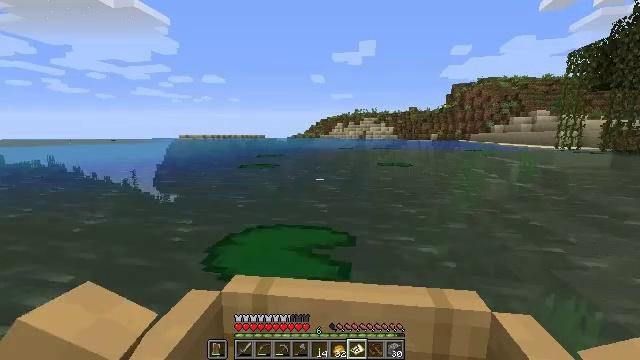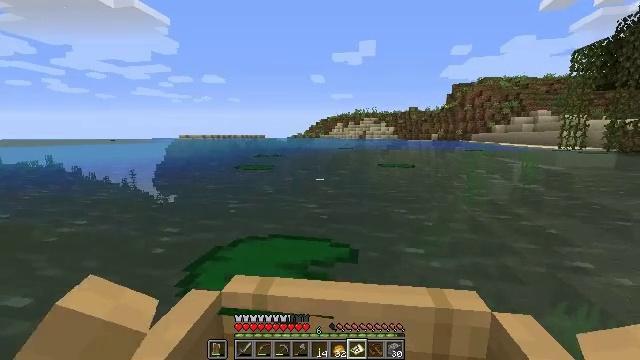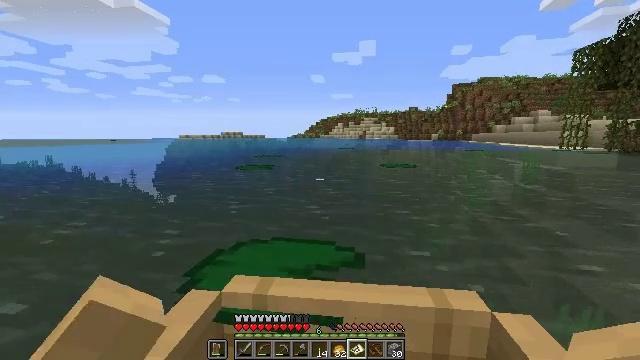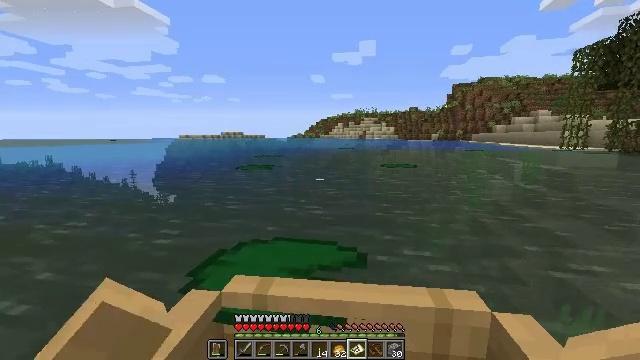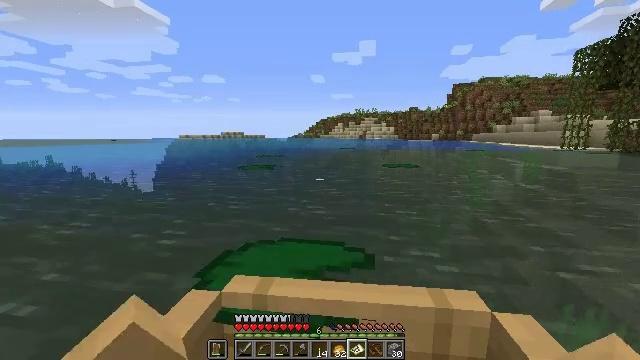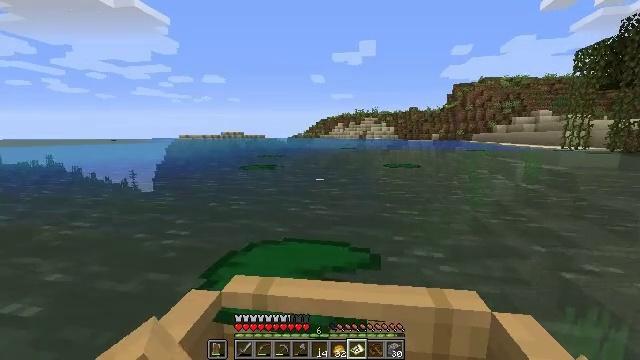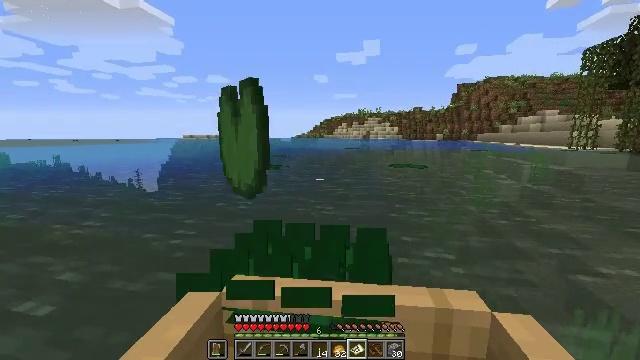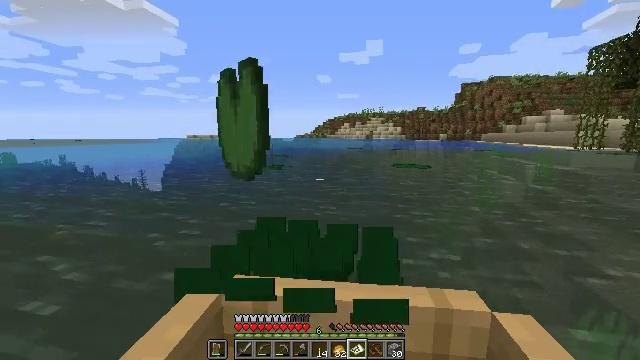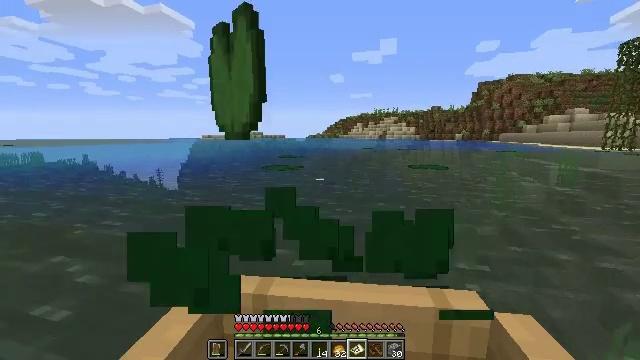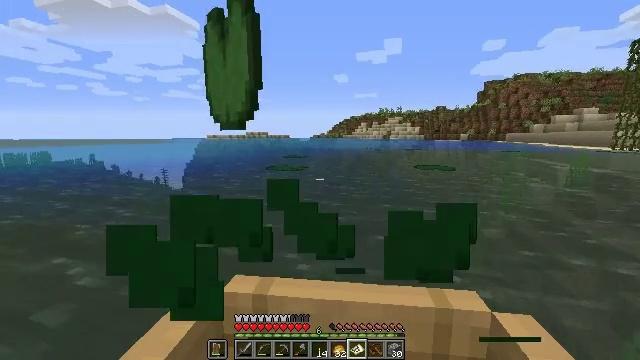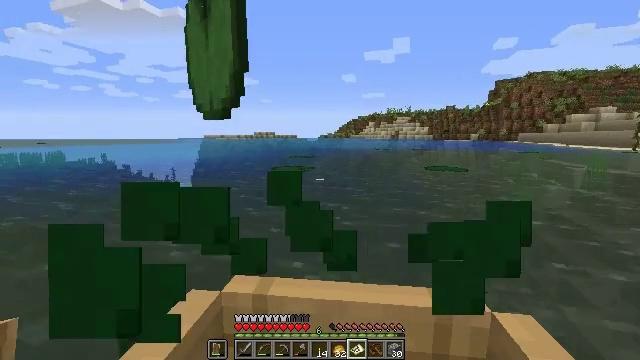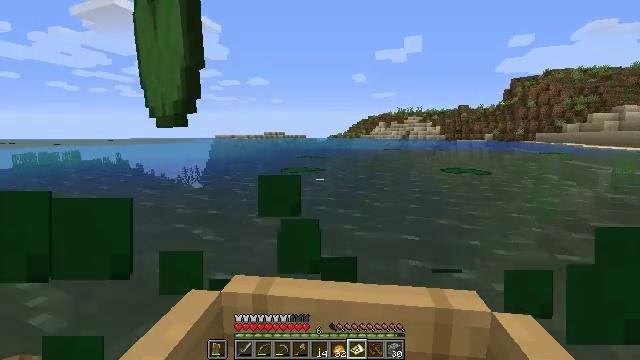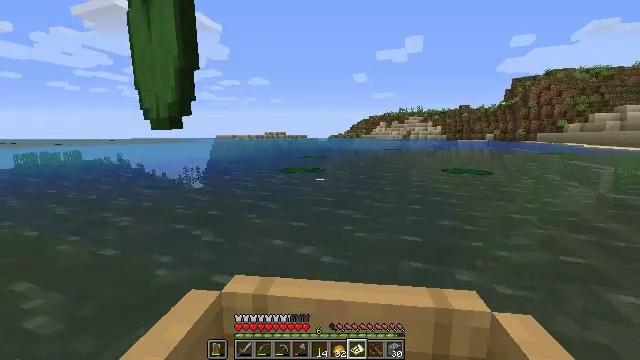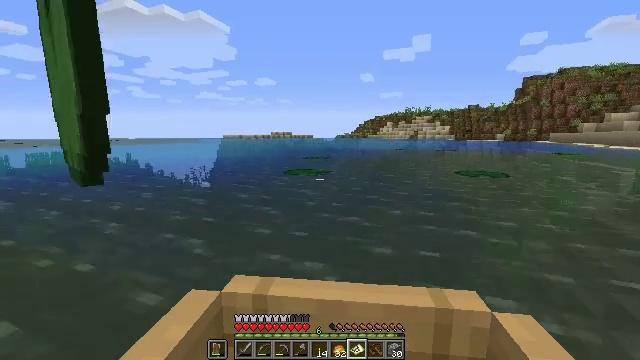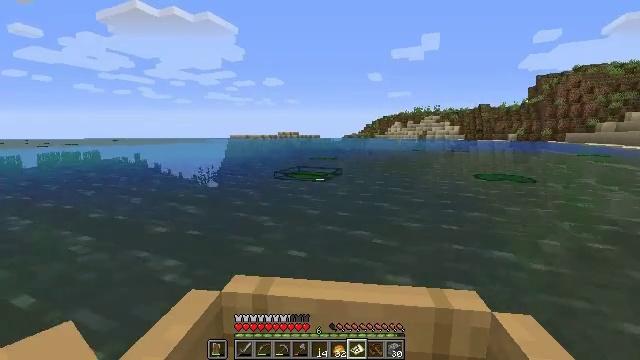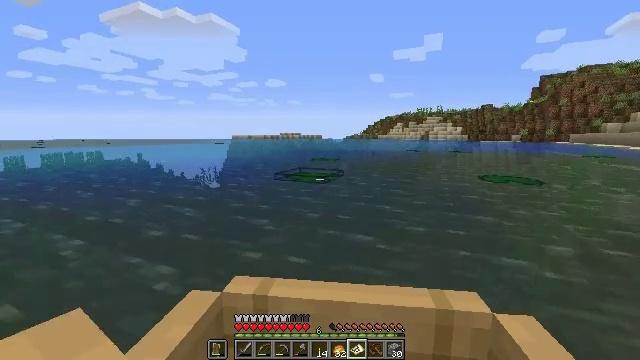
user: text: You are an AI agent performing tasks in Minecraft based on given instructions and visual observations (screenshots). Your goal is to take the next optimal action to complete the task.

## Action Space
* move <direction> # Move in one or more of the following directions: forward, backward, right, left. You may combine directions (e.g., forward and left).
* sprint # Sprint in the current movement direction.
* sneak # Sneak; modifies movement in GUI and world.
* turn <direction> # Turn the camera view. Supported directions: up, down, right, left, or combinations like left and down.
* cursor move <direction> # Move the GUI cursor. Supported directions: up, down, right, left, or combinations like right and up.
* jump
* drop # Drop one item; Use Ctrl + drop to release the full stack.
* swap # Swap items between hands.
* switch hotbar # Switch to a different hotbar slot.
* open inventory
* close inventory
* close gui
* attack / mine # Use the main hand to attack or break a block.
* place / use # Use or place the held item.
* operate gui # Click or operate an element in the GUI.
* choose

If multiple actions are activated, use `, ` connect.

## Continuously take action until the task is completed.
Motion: motion action
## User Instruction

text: Collect sand to make glass.
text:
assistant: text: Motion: move forward
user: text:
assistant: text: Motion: move forward
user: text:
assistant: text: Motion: move forward
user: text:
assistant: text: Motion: move forward
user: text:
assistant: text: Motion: move forward and move left
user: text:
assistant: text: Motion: move forward and move left
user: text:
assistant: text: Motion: move forward
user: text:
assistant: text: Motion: move forward
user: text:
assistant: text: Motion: move forward
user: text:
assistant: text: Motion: move forward
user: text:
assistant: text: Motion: move forward
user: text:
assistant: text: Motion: move forward
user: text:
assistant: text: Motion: move forward
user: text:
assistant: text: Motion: move forward
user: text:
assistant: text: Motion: move forward
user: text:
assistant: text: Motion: move forward
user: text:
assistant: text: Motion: move forward
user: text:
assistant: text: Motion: move forward
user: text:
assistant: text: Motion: move forward
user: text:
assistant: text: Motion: move forward
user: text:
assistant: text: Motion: move forward
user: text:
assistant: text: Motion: move forward
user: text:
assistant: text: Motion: move forward
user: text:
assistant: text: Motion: move forward
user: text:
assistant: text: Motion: move forward
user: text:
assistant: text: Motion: move forward
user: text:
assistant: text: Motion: move forward
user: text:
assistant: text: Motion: move forward
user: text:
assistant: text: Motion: move forward
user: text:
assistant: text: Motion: move forward